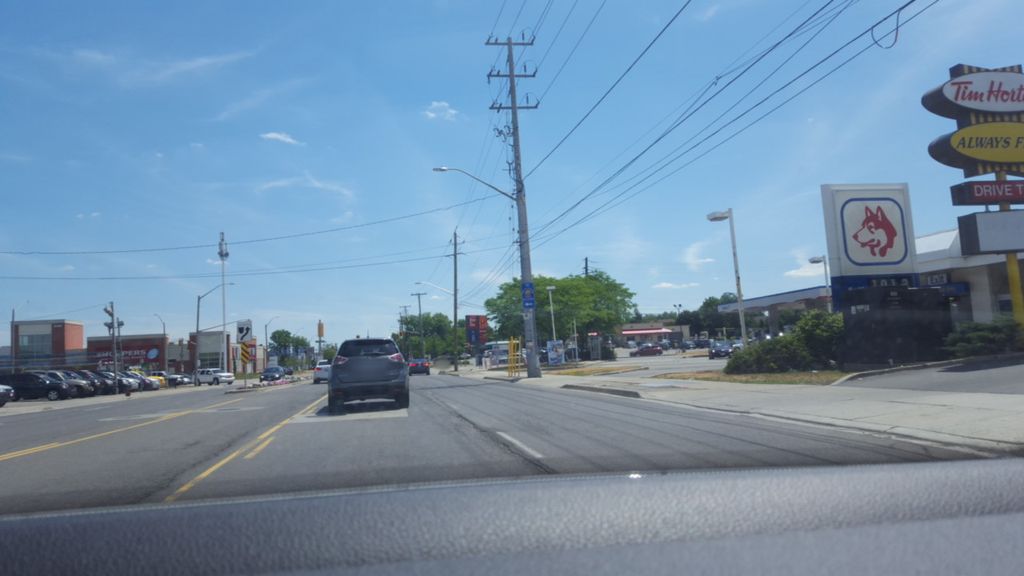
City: hamilton